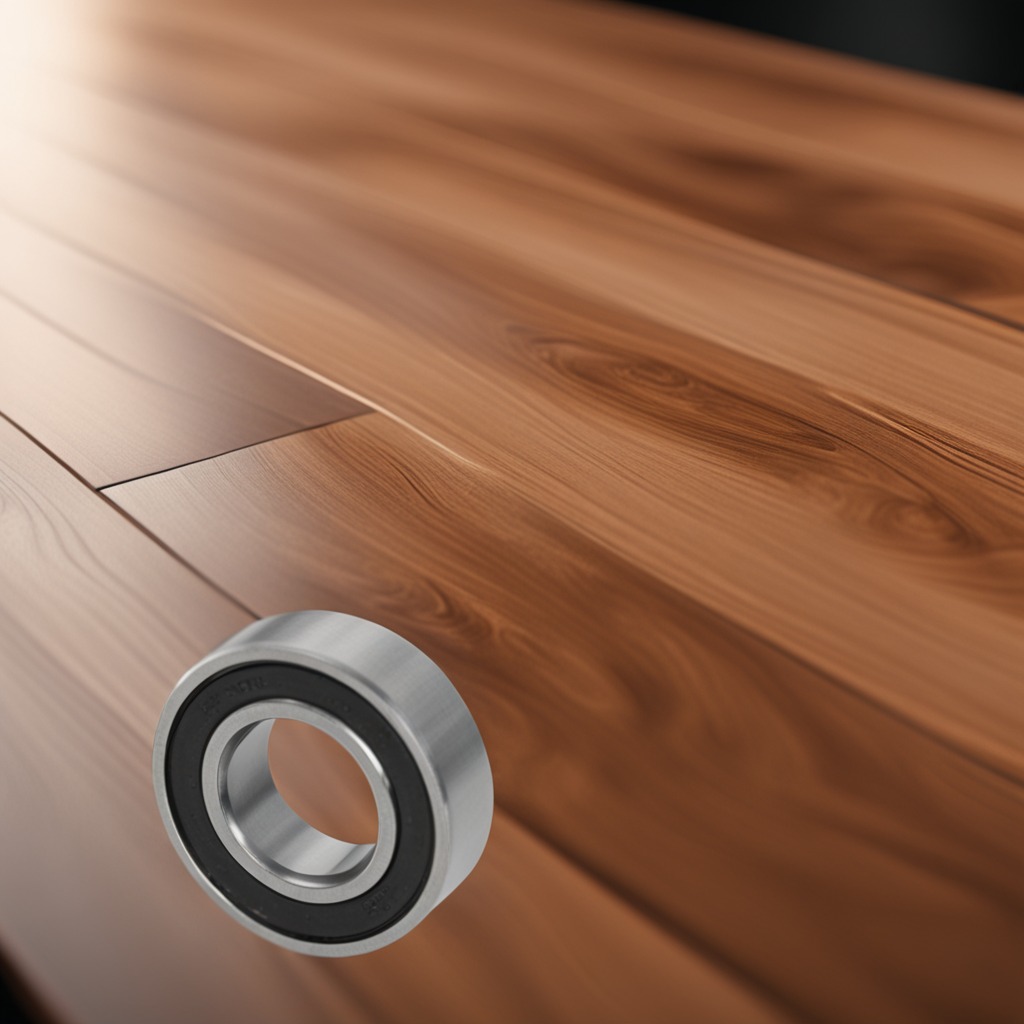
A metal ball bearing is lying on the wooden table in a carpentry studio.